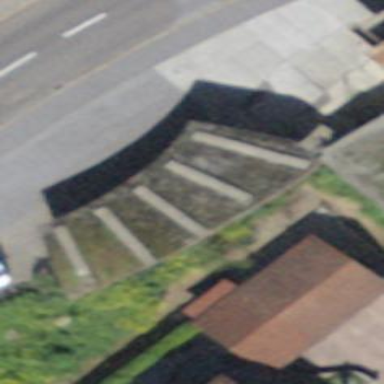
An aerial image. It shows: View of roof of building.